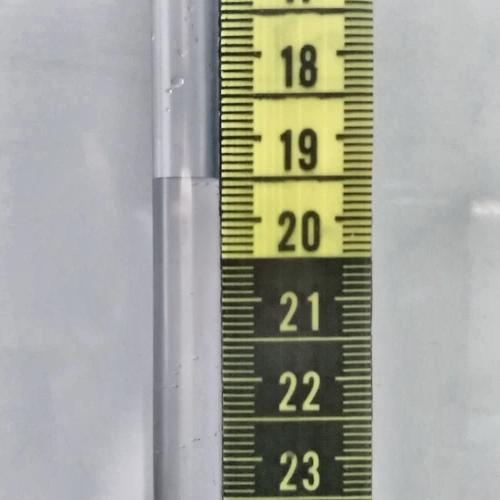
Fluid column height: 19.5 cm